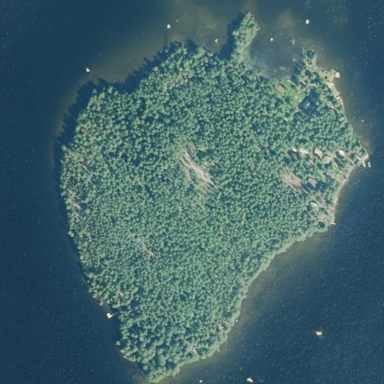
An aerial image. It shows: Island covered with woodland.